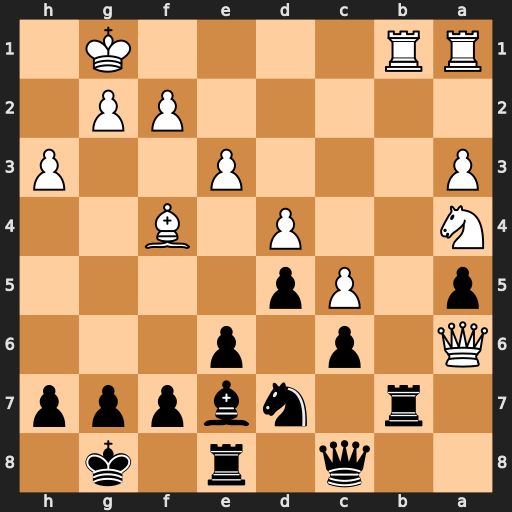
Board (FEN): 2q1r1k1/1r1nbppp/Q1p1p3/p1Pp4/N2P1B2/P3P2P/5PP1/RR4K1
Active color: b
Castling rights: -
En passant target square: -
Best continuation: Rxb1+ Rxb1 Qxa6